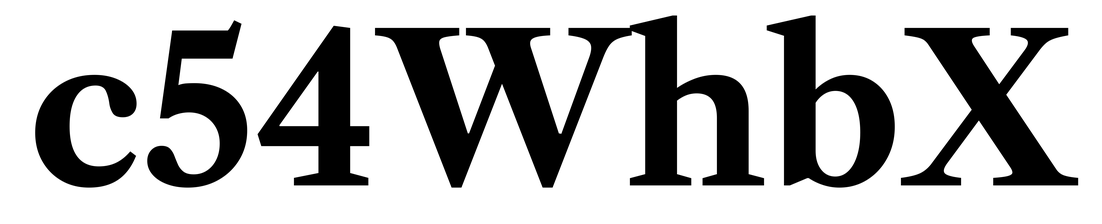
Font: LibreCaslonText_Bold